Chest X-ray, AP view. Patient: 50 years old, sex M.
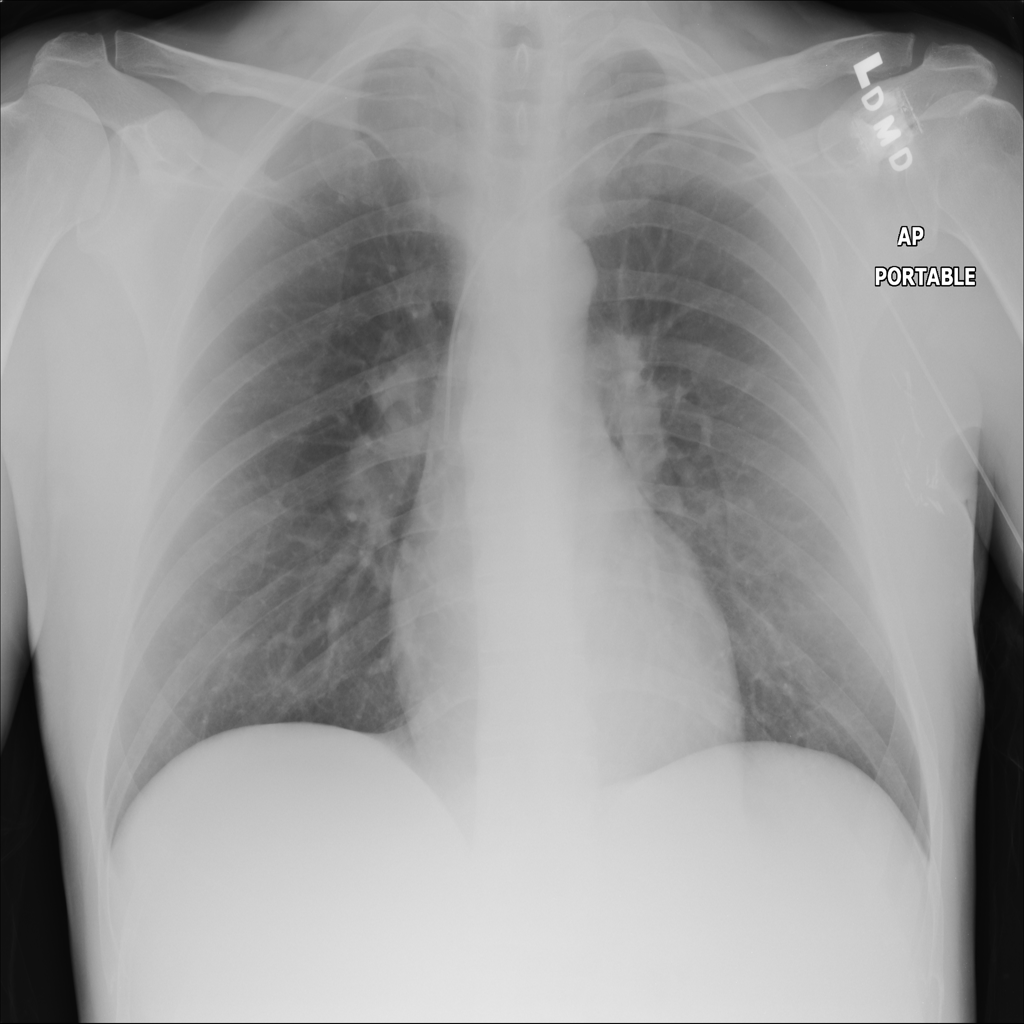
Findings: No Finding